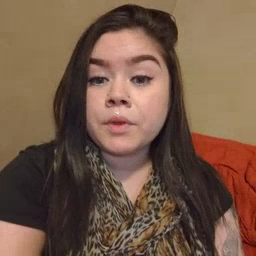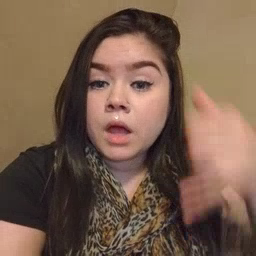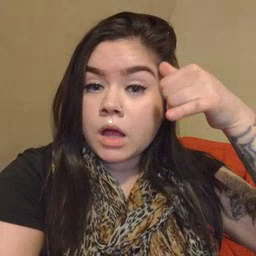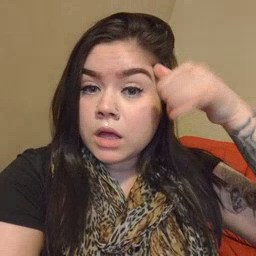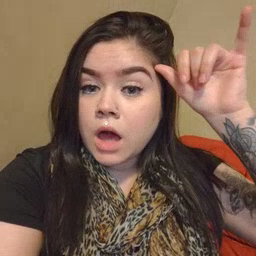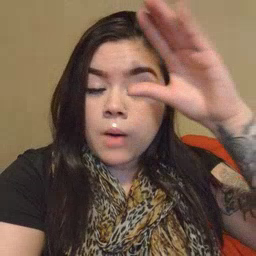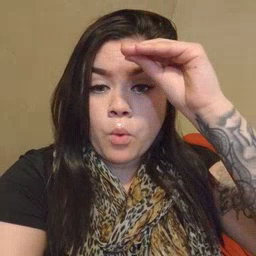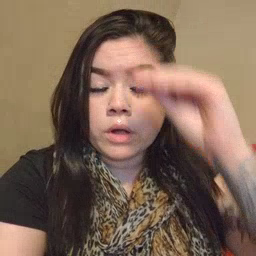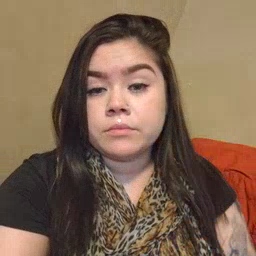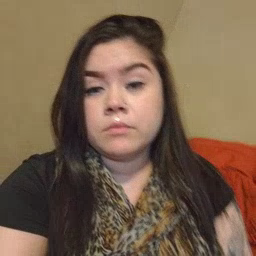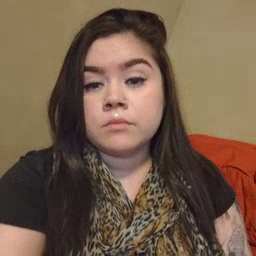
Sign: cowboy